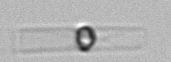
Label: Dactyliosolen_blavyanus